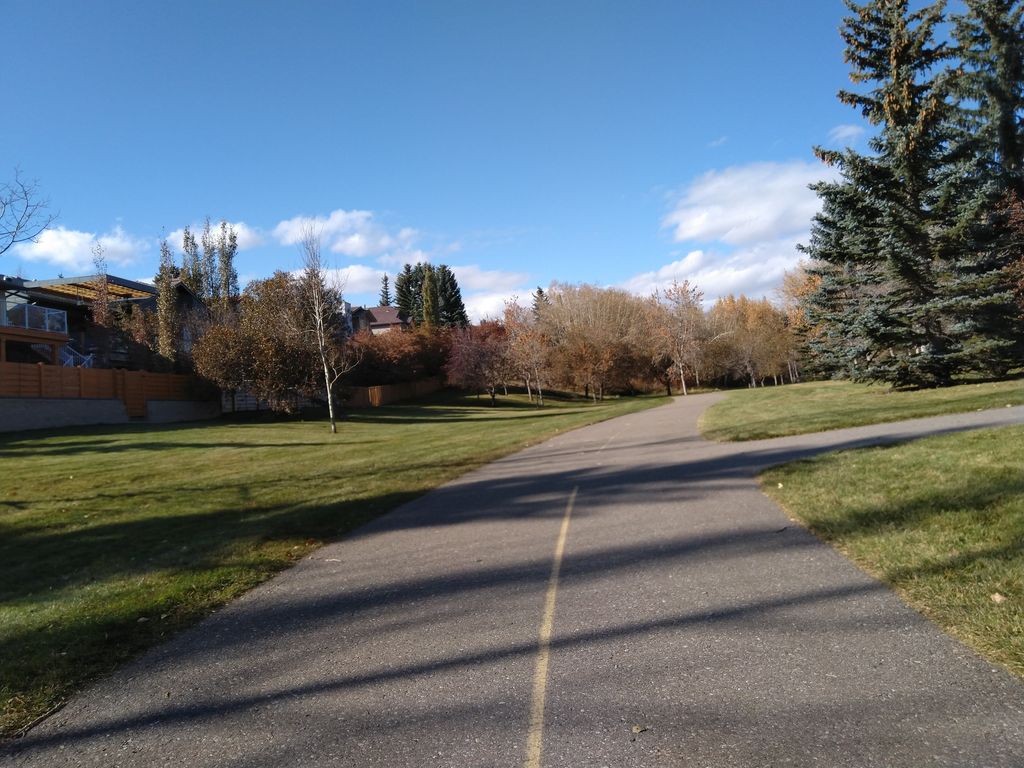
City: calgary